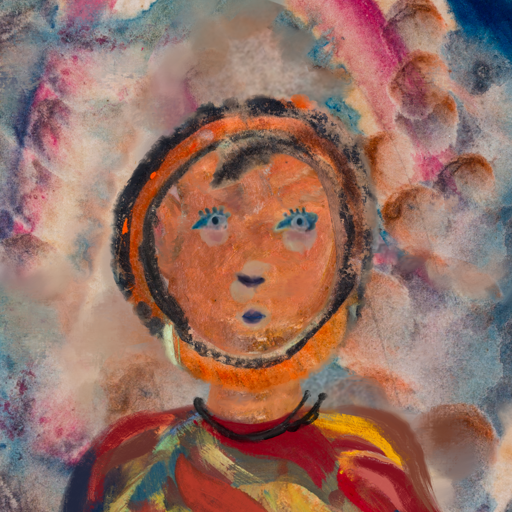
Background: Rupkatha, Head And Neck Front: Boggyland, Face Front: Hill_Girl, Bust: Mother_And_Son_Son, Hair Front: Childish, Head Accessory: Blank, Second Necklace: Blank, Necklace: Orphan, Baby: Blank